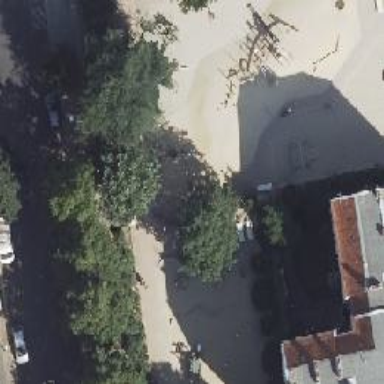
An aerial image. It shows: Playground featuring basket swing.